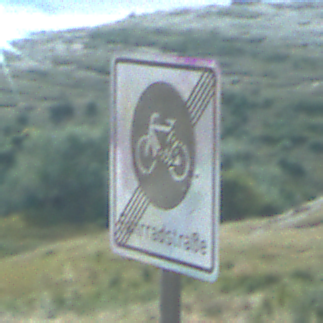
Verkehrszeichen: EndeFahrradstrasse
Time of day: Night
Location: Outdoor (Nature)
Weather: PartlyCloudy
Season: NotSpecified
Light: Natural